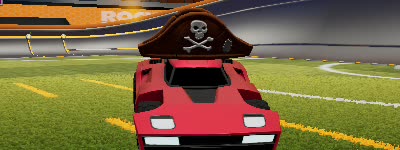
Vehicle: breakout